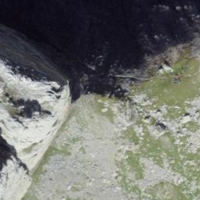
EUNIS habitat code: 48
Species observed at this site:
Saxifraga paniculata